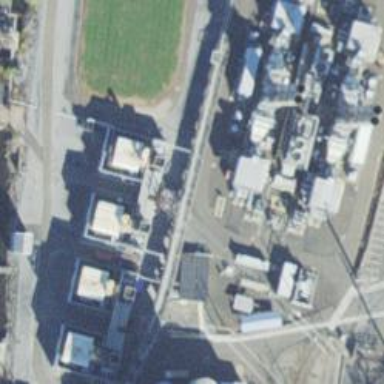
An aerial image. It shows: Gas turbine power generator.